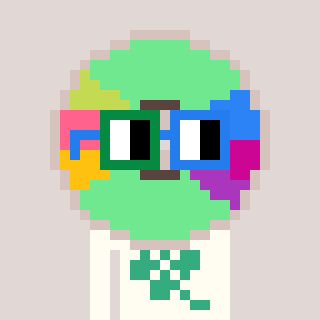
a pixel art character with square green and blue glasses, a cd-shaped head and a grayscale-colored body on a warm background